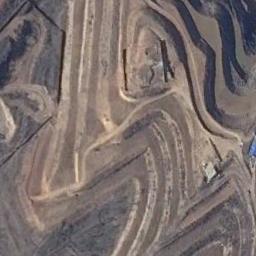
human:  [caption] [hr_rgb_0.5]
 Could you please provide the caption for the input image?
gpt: There are four parallel paths between the terraces .

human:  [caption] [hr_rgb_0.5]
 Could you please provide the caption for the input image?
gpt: A large layer of brown and green mixed terraces .

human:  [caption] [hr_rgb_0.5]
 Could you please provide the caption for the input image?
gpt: The top of the terrace is similar to a triangle .

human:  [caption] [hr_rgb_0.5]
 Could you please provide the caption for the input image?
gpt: There are bare and green terrace .

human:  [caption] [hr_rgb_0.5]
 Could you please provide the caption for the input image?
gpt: A narrow dirt path goes across the terraces .